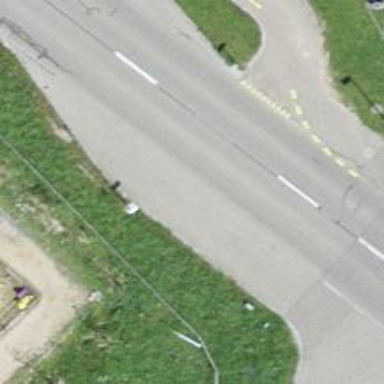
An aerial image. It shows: Asphalt cycleway.